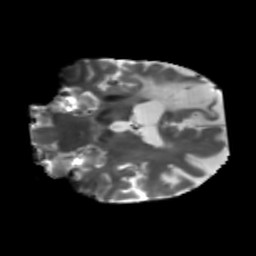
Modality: T2w
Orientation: coronal
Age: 61
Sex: male
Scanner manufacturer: siemens
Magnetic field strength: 3 T
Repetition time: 5.25 s
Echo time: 0.08 s